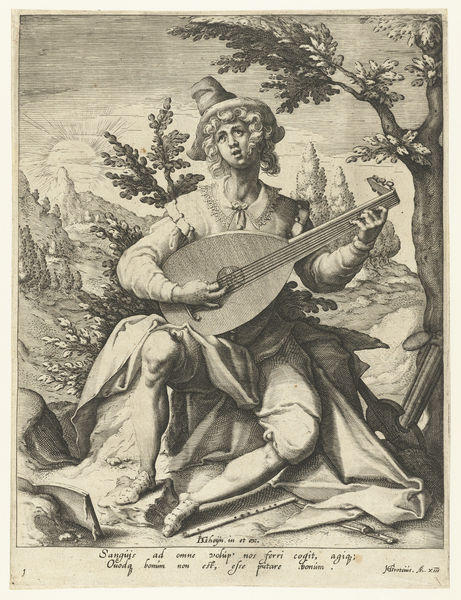
Titel: Het sanguinische temperament (het element lucht)
Künstler: Jacob de (II) Gheyn
Standort: Amsterdam
Institution: Rijksmuseum
Schlagwörter: hat, robes, white, black, collar, country, dress, female, hair, lace, old, seated, woman, wood, man, rocks, sky, tree, background, girl, hill, hills, landscape, mountain, mountains, nature, sun, trees, boy, feet, ribbon, forest, bushes, exterior, plants, drawing, black and white, hillside, fabric, etching, romantic, curls, writing, leaning, happy, sunlight, instrument, leaves, music, pastoral, trunk, cello, musician, engraving, legs, bush, bare, branches, fingers, book, outdoors, play, flute, instruments, playing, tan, singer, knee, words, guitar, woods, lute, mandolin, singing, player, violin, knees, fiddle, pipe, socks, strings, curly, gamba, lyre, androgynous, fun, line drawing, musical, sing, old drawing, minstrel, song, flue, nostalgic, frets, simger, графика, stringed, viole, viol, gitar, человек, флейта, солнце, дерево, лес, нога, рот, песня, карандаш, дуб, менестрел, songs, hapy men, miusic, country landscape, troubador, sun sky, stringed instrument